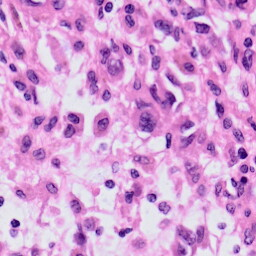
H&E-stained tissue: Skin